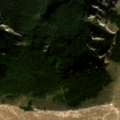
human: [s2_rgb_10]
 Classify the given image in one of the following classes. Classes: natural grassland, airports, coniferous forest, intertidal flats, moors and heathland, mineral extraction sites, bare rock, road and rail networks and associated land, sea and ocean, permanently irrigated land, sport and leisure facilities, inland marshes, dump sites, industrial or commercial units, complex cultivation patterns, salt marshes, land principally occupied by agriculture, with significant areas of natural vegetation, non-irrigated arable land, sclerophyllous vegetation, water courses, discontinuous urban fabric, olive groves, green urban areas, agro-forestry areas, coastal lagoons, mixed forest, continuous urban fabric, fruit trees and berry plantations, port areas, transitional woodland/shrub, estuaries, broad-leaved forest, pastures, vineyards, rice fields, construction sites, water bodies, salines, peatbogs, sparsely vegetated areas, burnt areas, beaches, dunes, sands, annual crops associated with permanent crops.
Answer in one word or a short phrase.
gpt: broad-leaved forest, coniferous forest, mixed forest, natural grassland, sparsely vegetated areas